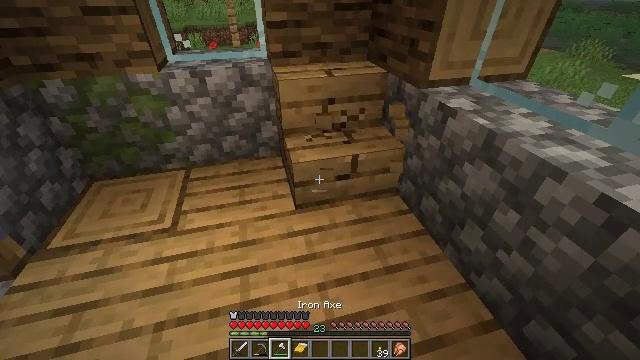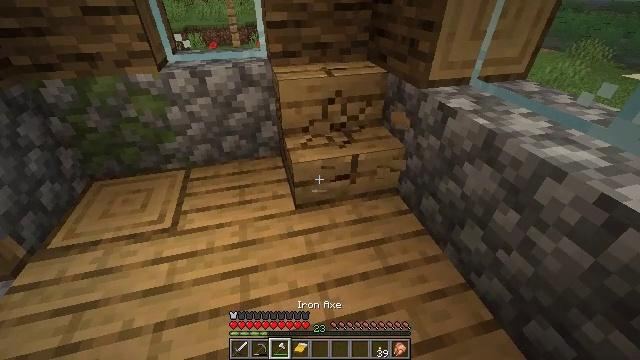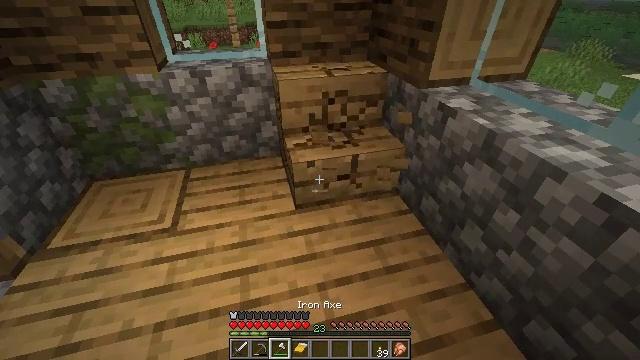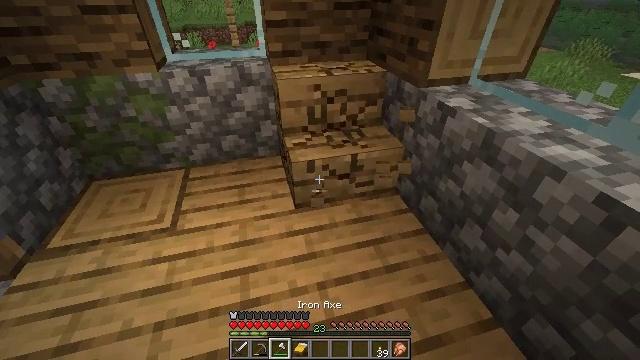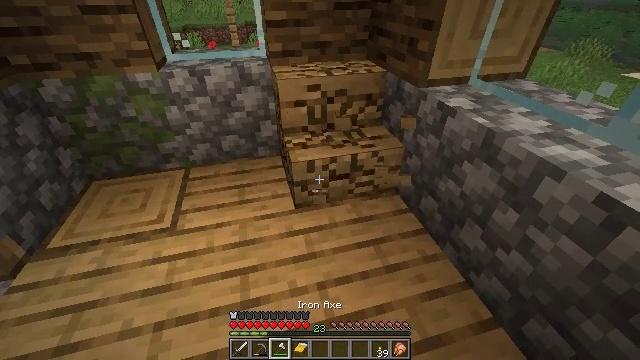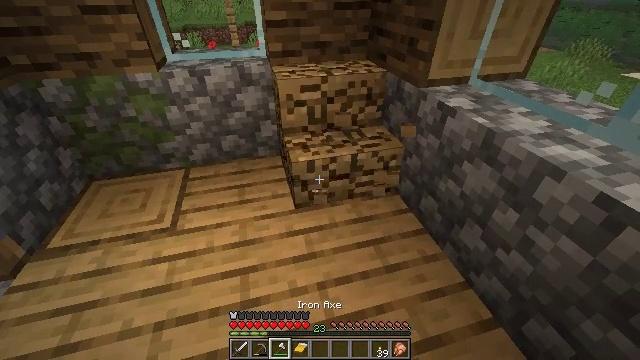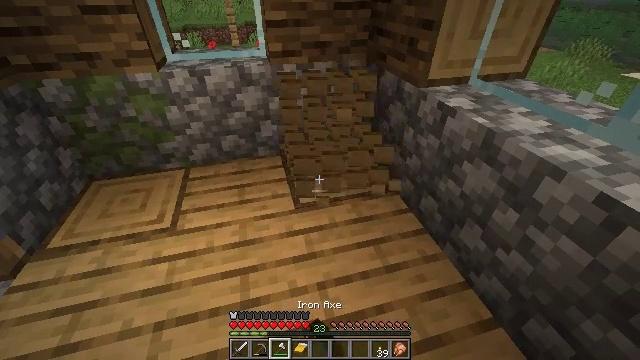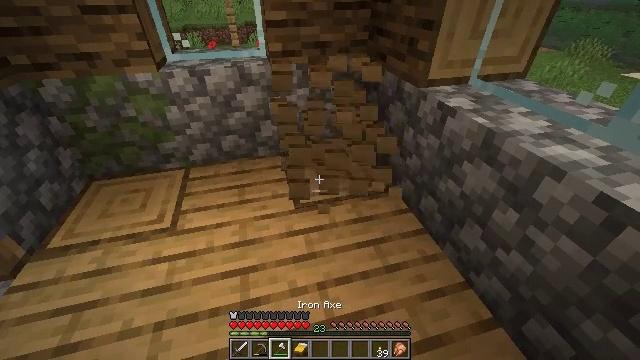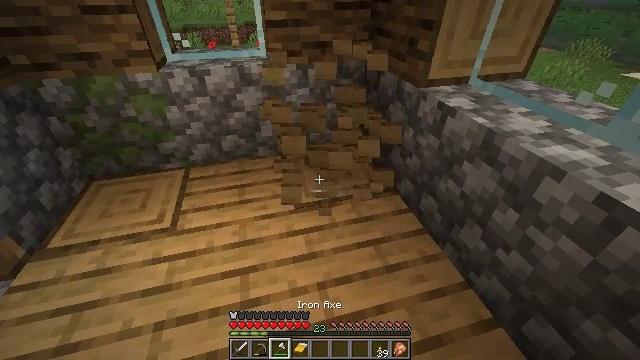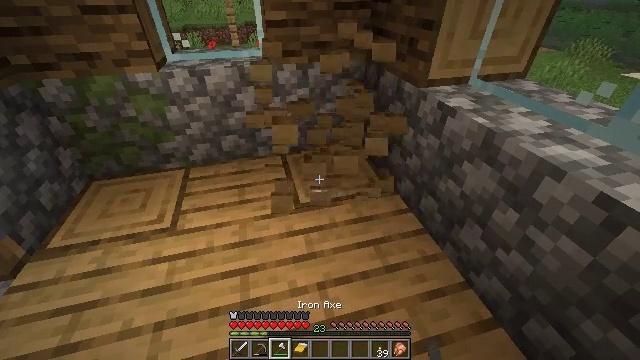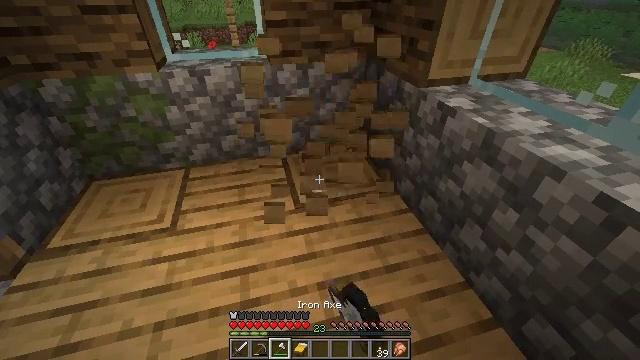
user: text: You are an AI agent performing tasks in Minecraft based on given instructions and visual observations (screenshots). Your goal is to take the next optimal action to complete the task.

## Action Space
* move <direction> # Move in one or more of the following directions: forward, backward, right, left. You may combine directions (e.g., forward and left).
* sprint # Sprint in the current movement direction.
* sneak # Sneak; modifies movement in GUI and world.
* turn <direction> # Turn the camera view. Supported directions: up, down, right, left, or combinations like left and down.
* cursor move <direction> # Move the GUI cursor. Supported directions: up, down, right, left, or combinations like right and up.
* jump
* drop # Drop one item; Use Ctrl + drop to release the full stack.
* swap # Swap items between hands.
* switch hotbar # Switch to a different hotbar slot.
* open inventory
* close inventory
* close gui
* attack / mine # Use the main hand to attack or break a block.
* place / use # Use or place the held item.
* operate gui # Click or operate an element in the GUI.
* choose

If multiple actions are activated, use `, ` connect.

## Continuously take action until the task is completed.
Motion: motion action
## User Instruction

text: Mine oak stairs.
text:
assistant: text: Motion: attack / mine
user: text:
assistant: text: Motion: attack / mine
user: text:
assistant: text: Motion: attack / mine
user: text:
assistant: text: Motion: attack / mine
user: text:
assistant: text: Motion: attack / mine
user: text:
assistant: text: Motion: attack / mine
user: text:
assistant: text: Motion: attack / mine
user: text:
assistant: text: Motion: attack / mine
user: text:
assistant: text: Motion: attack / mine
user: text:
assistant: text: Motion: attack / mine
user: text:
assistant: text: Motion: attack / mine